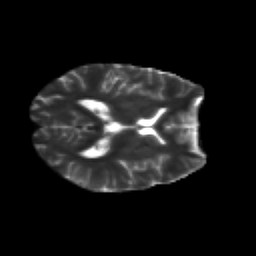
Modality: T2w
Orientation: axial
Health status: healthy
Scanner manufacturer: siemens
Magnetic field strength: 3 T
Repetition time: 12 s
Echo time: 0.092 s